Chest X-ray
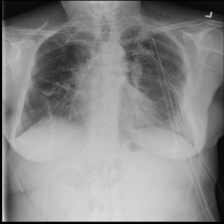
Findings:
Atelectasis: negative
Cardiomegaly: negative
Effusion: negative
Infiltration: negative
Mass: negative
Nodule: positive
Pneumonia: negative
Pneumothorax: negative
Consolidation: negative
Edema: negative
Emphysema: negative
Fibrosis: negative
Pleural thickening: positive
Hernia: negative